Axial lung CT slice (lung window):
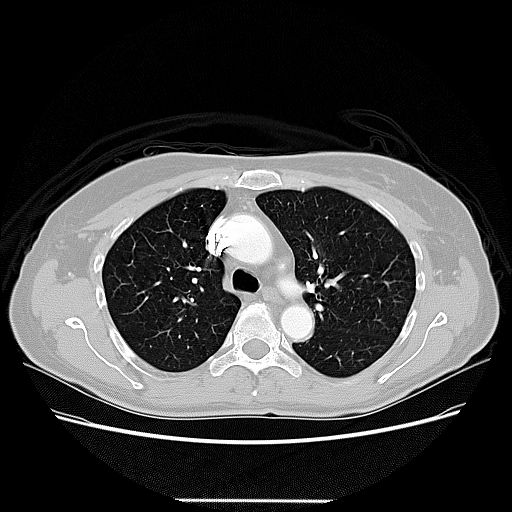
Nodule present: no